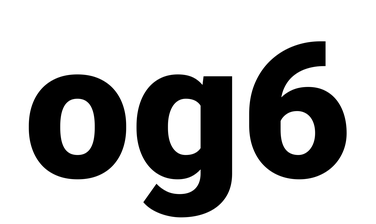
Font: Roboto_Black